Interaction volume radius: 5 \u00c5
Interaction volume height: 40 \u00c5
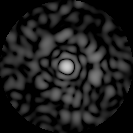
Disorder parameter: 0.8334